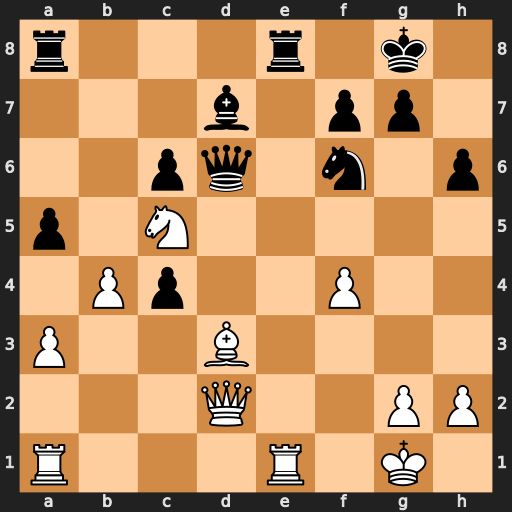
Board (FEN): r3r1k1/3b1pp1/2pq1n1p/p1N5/1Pp2P2/P2B4/3Q2PP/R3R1K1
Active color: w
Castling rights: -
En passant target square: -
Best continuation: Bh7+ Kxh7 Qxd6 Rxe1+ Rxe1